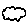
Label: cloud